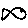
Label: fish